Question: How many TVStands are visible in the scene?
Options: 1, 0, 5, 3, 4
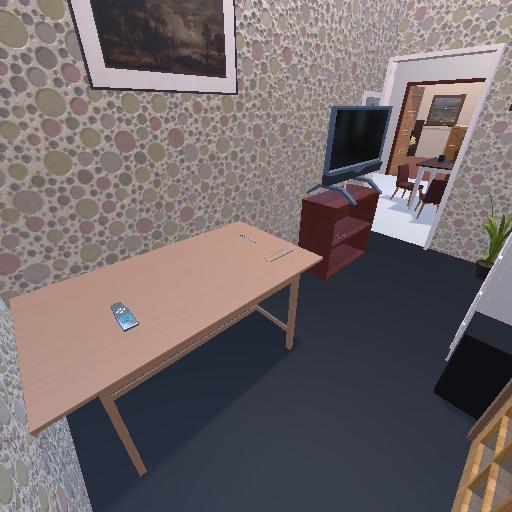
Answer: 1